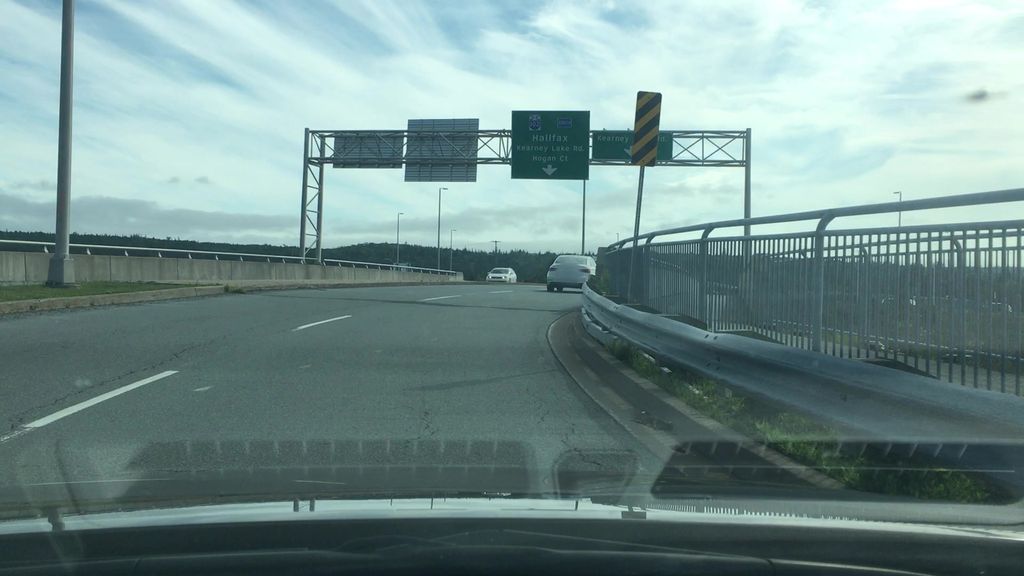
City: halifax